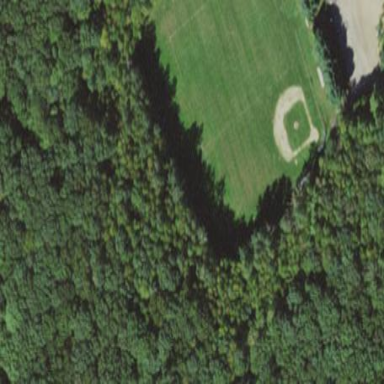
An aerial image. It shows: Grass baseball pitch for leisure and sport.